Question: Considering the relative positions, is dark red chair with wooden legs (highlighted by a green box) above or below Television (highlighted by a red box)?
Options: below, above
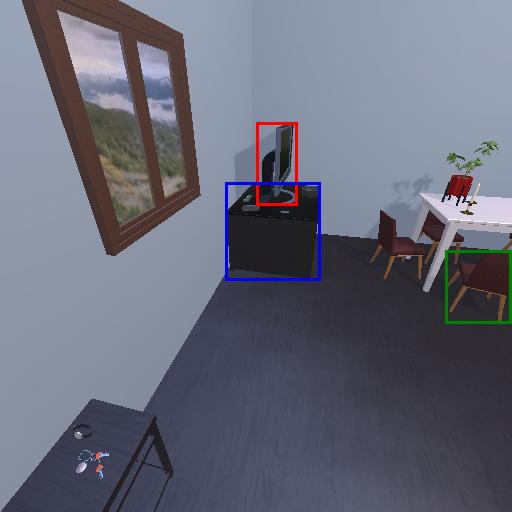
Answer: below